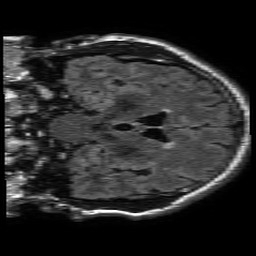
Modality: FLAIR
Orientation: coronal
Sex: male
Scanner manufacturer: philips
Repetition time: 11 s
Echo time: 0.125 s